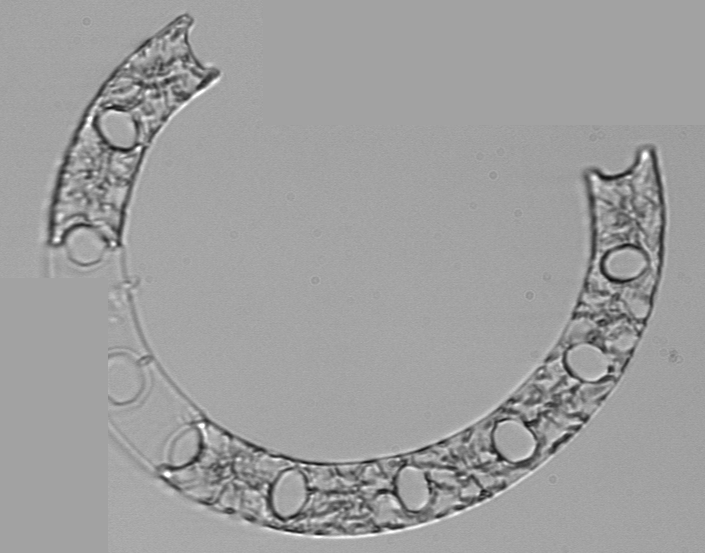
Label: Eucampia